Question: This is my first time doing everything around push notifications. I've implemented GCM with iOS and everything works. But my problem is I can't create good payload for my app. I'm using Postman to send push notifications. This is my content:
'''
{
"registration_ids":["1234"],
"data": {"aps":{"alert":"Hello, world!","sound":"default", "content-available":"1"}}
}
'''
The problem is my userInfo gets dictionary for "aps":

How to properly send message. My userInfo does not have "content-available" as so, so my '(void)application:(UIApplication *)application didReceiveRemoteNotification:(NSDictionary *)userInfo fetchCompletionHandler:(void (^)(UIBackgroundFetchResult))handler' is not called. How to properly test it?
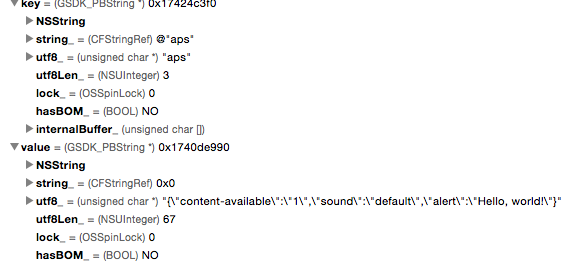
Answer: You are doing it wrong. If you read through the <URL> you will see that you need to use the "Notification payload support" for this.
So your content should be something like
'''
{
"registration_ids" : ["1234"],
"notification" : {
"title" : "Hello, world!",
"sound" : "default",
},
"content_available" : 1,
}
'''